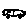
Label: car